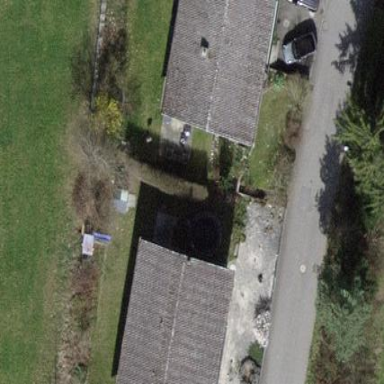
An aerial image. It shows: Detached building.